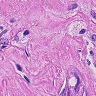
Metastatic tissue present: yes